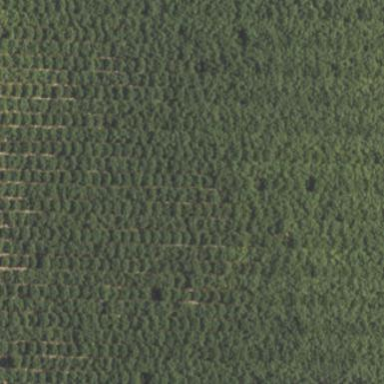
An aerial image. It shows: Almond orchard with field cropland. The area is used for cultivating almond trees.